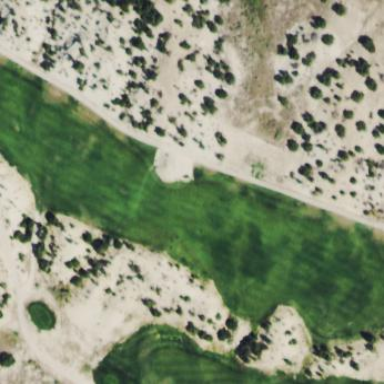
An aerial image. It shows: Rough area in golf course.